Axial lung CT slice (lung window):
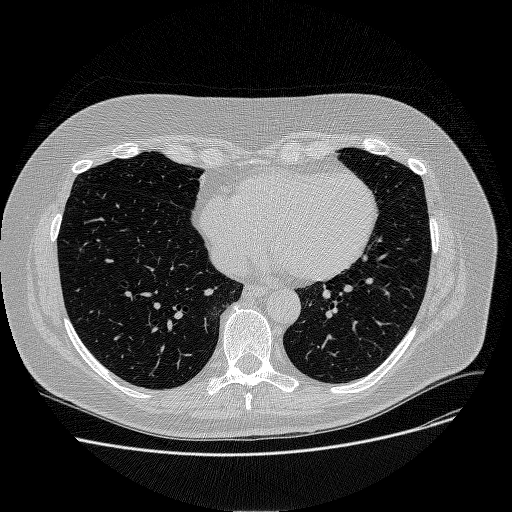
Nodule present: no